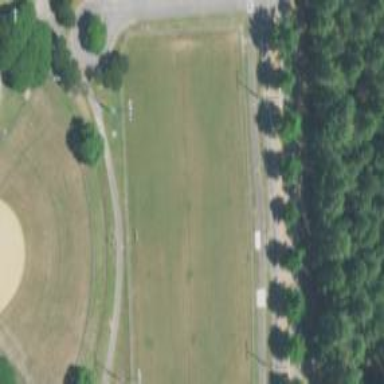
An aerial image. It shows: American football pitch for leisure and sport activities.